Aerial crown-view tile of a tropical tree (Barro Colorado Island, Panama), acquired 20240918:
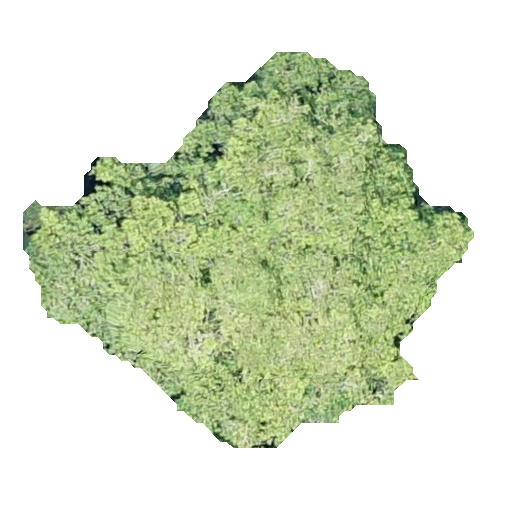
Species: Guapira myrtiflora
GBIF accepted scientific name: Guapira myrtiflora
Crown area: 171.997 m²